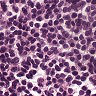
Metastatic tissue present: no